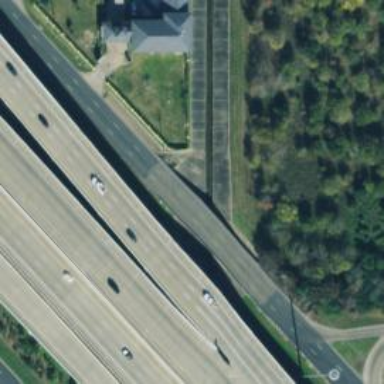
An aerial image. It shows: Secondary road with frontage road crossing bridge.